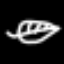
Label: leaf